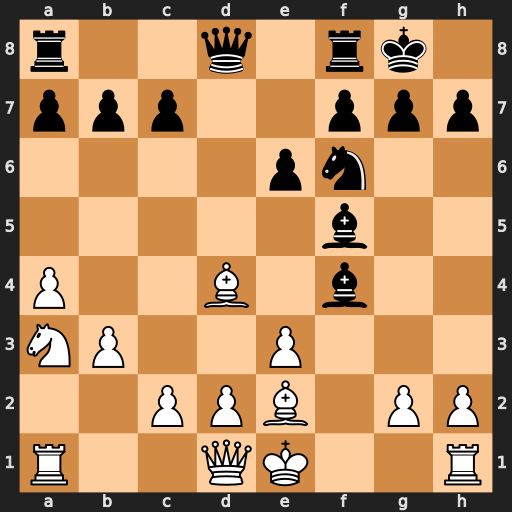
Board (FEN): r2q1rk1/ppp2ppp/4pn2/5b2/P2B1b2/NP2P3/2PPB1PP/R2QK2R
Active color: w
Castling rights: KQ
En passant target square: -
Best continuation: Bxf6 Qxf6 exf4